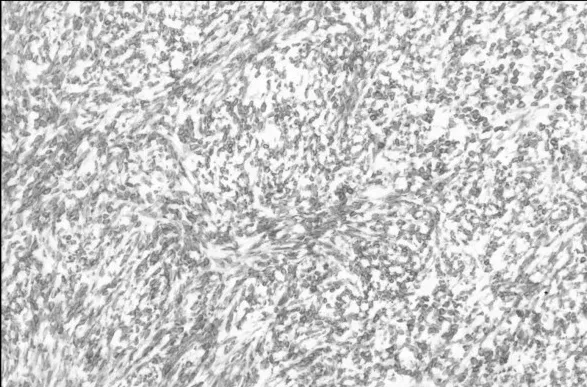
CD99 and Bcl-2 positive spindle-like neoplastic cells (immunohistochemical stain, x 100).
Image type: pathology (immunostaining)